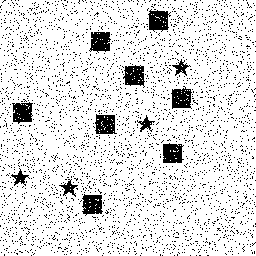
Squares: 8
Triangles: 0
Stars: 4
Total shapes: 12